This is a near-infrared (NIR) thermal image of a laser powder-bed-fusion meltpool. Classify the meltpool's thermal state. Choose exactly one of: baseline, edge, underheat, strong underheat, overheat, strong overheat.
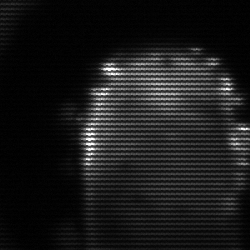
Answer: baseline